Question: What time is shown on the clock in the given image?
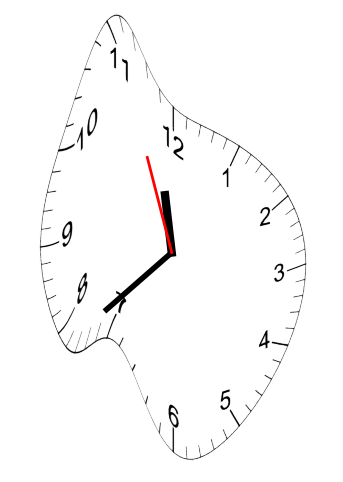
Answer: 11:37:56